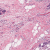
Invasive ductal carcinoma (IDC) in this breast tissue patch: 1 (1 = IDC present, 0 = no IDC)